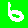
Digit: 6